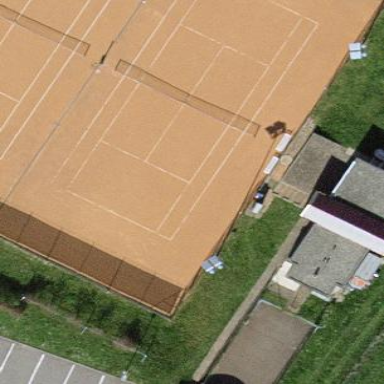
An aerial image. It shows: Tennis court on the leisure land pitch.